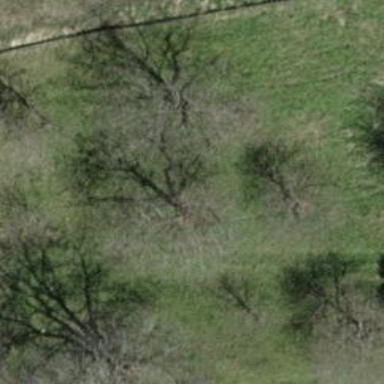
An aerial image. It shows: Single tag "natural: tree."